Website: home-depot
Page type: customer-info-address
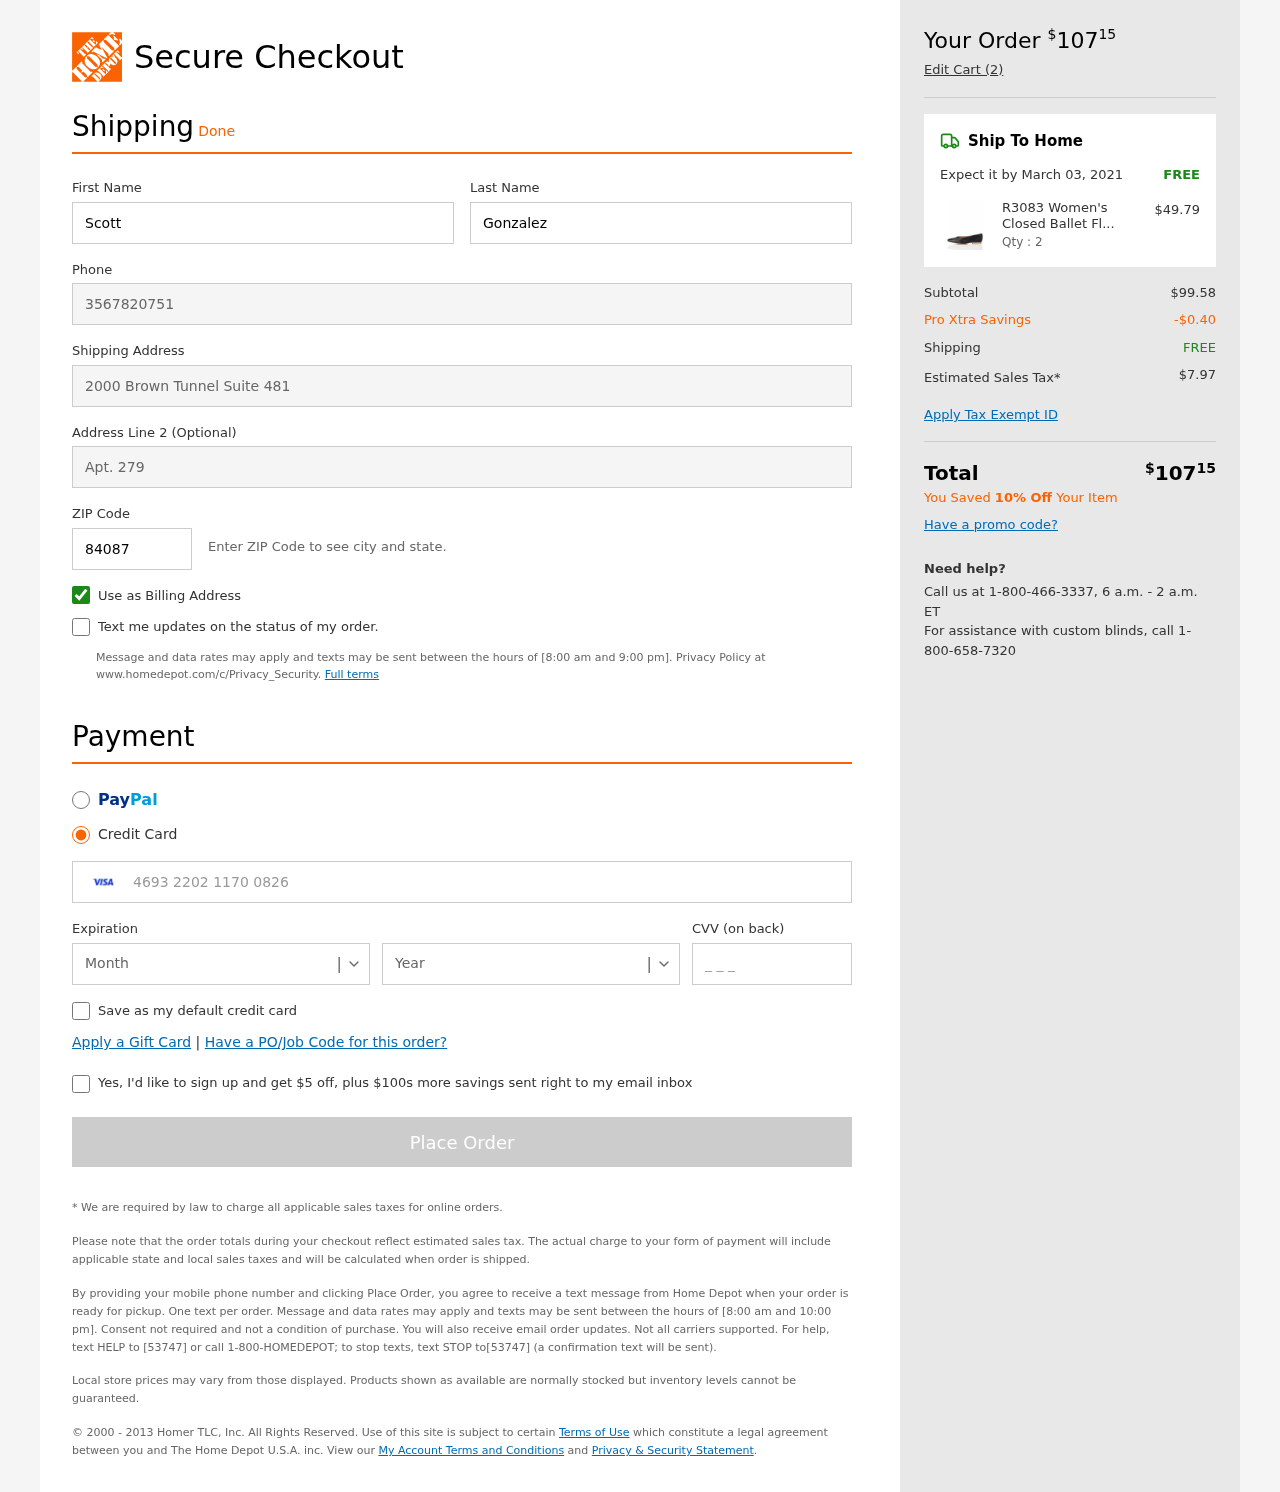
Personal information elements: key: PII_CARD_CVV
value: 828
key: PII_CARD_EXPIRY_MONTH
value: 09
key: PII_CARD_EXPIRY_YEAR
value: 29
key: PII_CARD_NUMBER
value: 4693 2202 1170 0826
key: PII_FIRSTNAME
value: Scott
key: PII_LASTNAME
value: Gonzalez
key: PII_PHONE
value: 3567820751
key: PII_POSTCODE
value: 84087
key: PII_STREET
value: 2000 Brown Tunnel Suite 481
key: PII_STREET2
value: Apt. 279
Product elements: key: PRODUCT1_NAME
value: R3083 Women's Closed Ballet Flats, Black, 37 eu
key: PRODUCT1_PRICE
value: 49.79
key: PRODUCT1_QUANTITY
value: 2
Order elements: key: ORDER_TOTAL
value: $10715
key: ORDER_NUM_ITEMS
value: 2
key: ORDER_DELIVERY_DATE
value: March 03, 2021
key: ORDER_SHIPPING_COST
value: FREE
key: ORDER_SUBTOTAL
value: $99.58
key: ORDER_DISCOUNT
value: -$0.40
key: ORDER_SHIPPING_COST2
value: FREE
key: ORDER_TAX
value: $7.97
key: ORDER_TOTAL2
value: $10715
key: ORDER_SAVINGS_MESSAGE
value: You Saved 10% Off Your Item